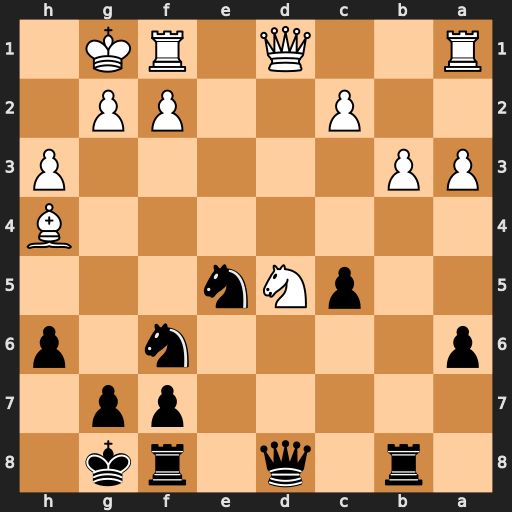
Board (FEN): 1r1q1rk1/5pp1/p4n1p/2pNn3/7B/PP5P/2P2PP1/R2Q1RK1
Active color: b
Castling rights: -
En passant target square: -
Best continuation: Qxd5 Bxf6 Qxd1 Raxd1 gxf6